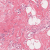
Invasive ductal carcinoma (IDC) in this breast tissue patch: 0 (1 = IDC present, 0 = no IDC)